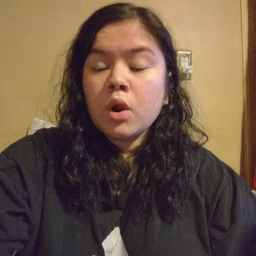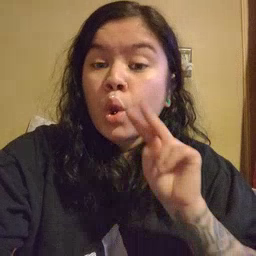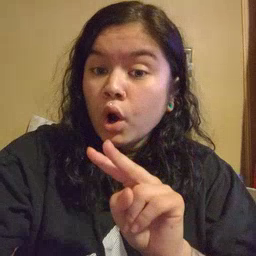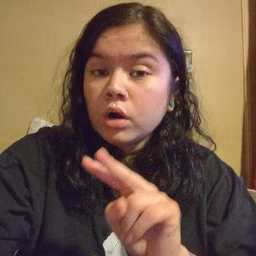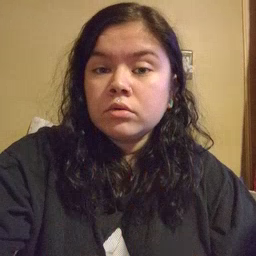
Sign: look